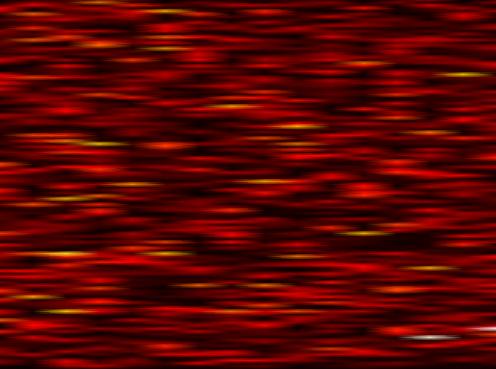
Label: FOFDM